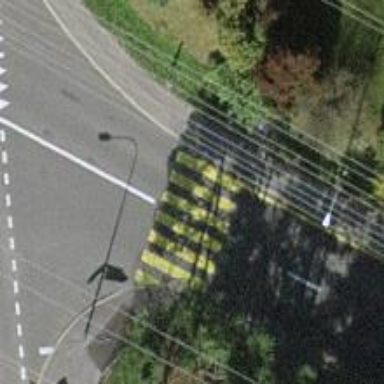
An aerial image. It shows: Marked road crossing.